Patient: sex M, age 85
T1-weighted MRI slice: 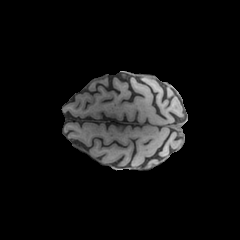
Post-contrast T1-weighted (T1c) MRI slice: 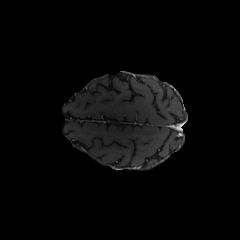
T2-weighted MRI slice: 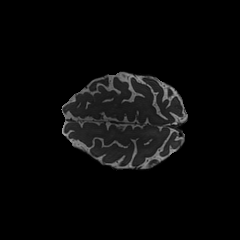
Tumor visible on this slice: yes
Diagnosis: Glioblastoma, IDH-wildtype
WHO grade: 4